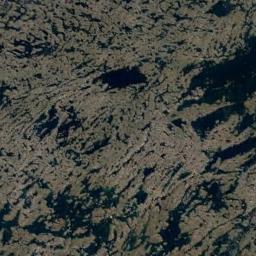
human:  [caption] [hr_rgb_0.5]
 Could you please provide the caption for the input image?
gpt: The wetland consists of dry and green plants and water .

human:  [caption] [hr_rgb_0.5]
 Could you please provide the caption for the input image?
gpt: There are many different shapes and sizes of water around the wetlands .

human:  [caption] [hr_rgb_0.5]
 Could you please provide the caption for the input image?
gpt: The blue lake in a wetland is covered by large swaths of dense vegetation .

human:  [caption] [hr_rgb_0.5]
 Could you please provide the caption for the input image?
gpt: There is a straight path through this wetland .

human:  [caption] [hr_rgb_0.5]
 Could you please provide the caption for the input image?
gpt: There are many water areas on the wetland .